Field crop: tomato
Growth stage: 1
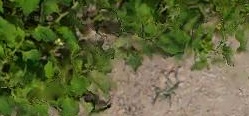
Species: tomato